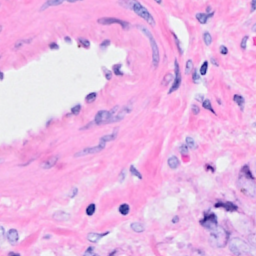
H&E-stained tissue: Breast